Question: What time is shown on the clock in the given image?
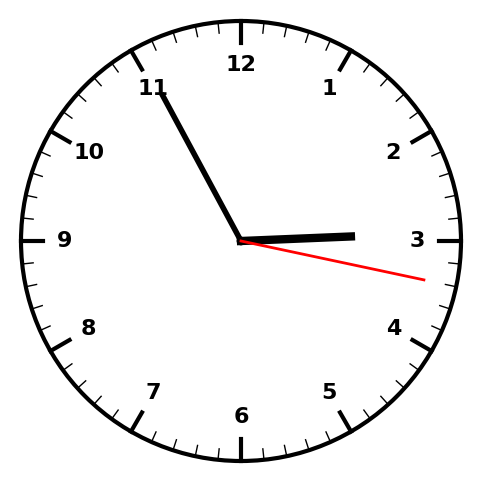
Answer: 02:55:17